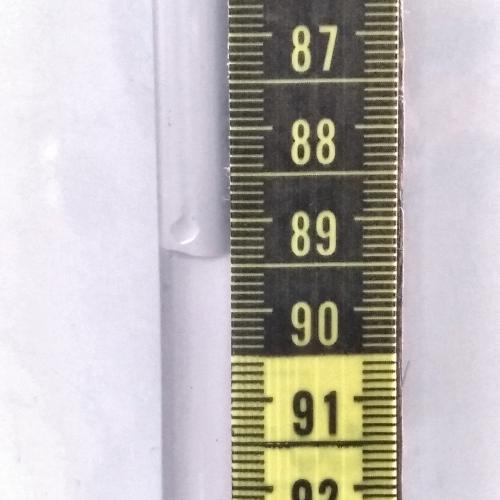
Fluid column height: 89.4 cm